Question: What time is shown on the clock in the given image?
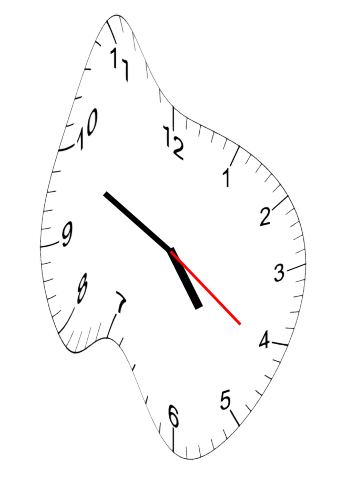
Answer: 04:49:21